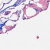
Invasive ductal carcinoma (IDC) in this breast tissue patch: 0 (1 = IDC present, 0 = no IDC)